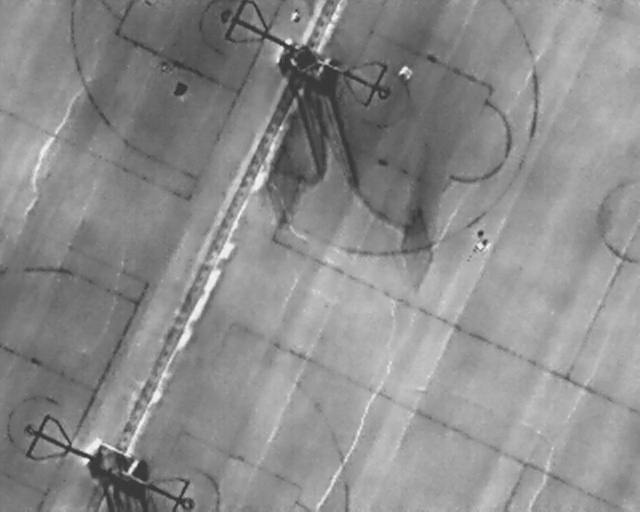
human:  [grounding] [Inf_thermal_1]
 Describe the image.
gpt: In the satellite image, there is  <ref>2 medium person </ref> <box>[[62, 12, 64, 15, 2], [44, 2, 47, 4, 2]]</box> located at top,  <ref>1 large person </ref> <box>[[26, 16, 29, 19, 2]]</box> located at top left,  <ref>1 large person </ref> <box>[[73, 46, 77, 48, 2]]</box> located at right.